Question: I am trying to build a fed (data) chart. I built a prototype using <URL>
Here is my code:
'''
<!DOCTYPE html>
<html lang="en">
<head>
<meta charset="utf-8">
<title>Line Charts</title>
<script src="raphael.js"></script>
<script src="g.raphael.js"></script>
<script src="g.line.js"></script>
<script language="JavaScript" type="text/javascript" src="https://ajax.googleapis.com/ajax/libs/jquery/1.7.2/jquery.min.js"></script>
<script>
window.onload = function () {
var r = Raphael("holder");
var yAxisTags = ["A","B","C","D"];
var xData = [
[2000,2015],//hack line, transparent; used to specify the range of the axis
[2008,2014],[2004,2005],[2009,2010],[2000,2007],[2000,2014],[2010,2012]
];
var yData = [
[1, 1],//y coordinates of hack line
[0, 0],[1, 1],[1, 1],[2, 2],[3, 3],[0,0],
[0, 0]//hack line, transparent.Used to be able to draw straight lines
];
var colors = [
'transparent',//line 1
'red','green','green','purple','turquoise','black',
'transparent'];//'transparent' IS A MUST, a hack to make it have a straight line
var options = {
nostroke: false,
gutter: 90,
axis: "0 0 1 1",
symbol: "circle",
axisxstep:10,
axisystep:3,
colors: colors
};
var lines = r.linechart(100, 10, 700, 300,xData,yData,options);
// AXIS (x and y) have values but do not drawn the lines
lines.axis[0].attr([{stroke: false}]);
lines.axis[1].attr([{stroke: false}]);
// Thickness of symbols (ie dots)
lines.symbols.attr({ r: 4 });
// Animate dots on first load
lines.animate({"stroke-width": 1}, 1000);//ALL lines,1000 is animation time
// Set text for Y axis coordinates (instead of numbers)
$.each(lines.axis[1].text.items, function(index, label) {
this.attr("text", yAxisTags[index]);
});
};
</script>
</head>
<body>
<div id="holder" style="width:50%"></div>
</body>
</html>
'''

So basically I want a line chart graph with , that is made by drawing straight lines . The current code works with but
- - - -
Is there a technique/hack around to make my desired line chart concept work with dynamic data using <URL>? or it is not feasible with this library?
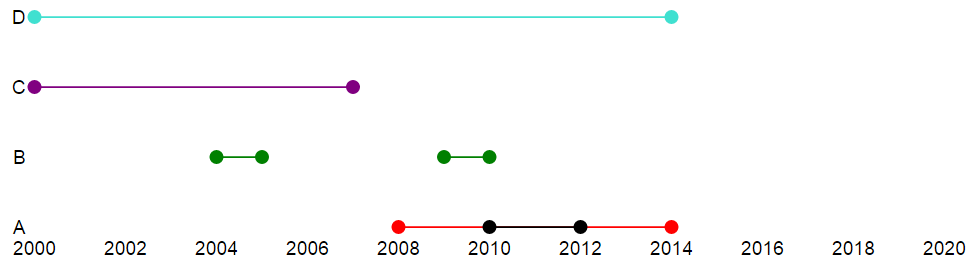
Answer: Since I am using <URL>
It is a directive wrapper around <URL>; it is stable and straightforward to use.